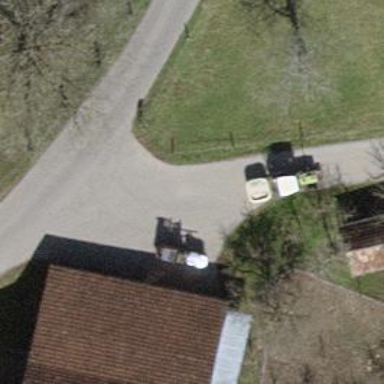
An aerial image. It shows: Driveway leading to service road.